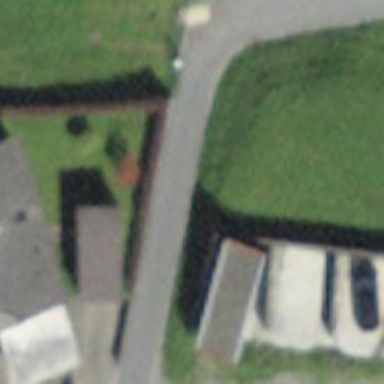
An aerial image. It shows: Retaining wall.